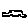
Label: car